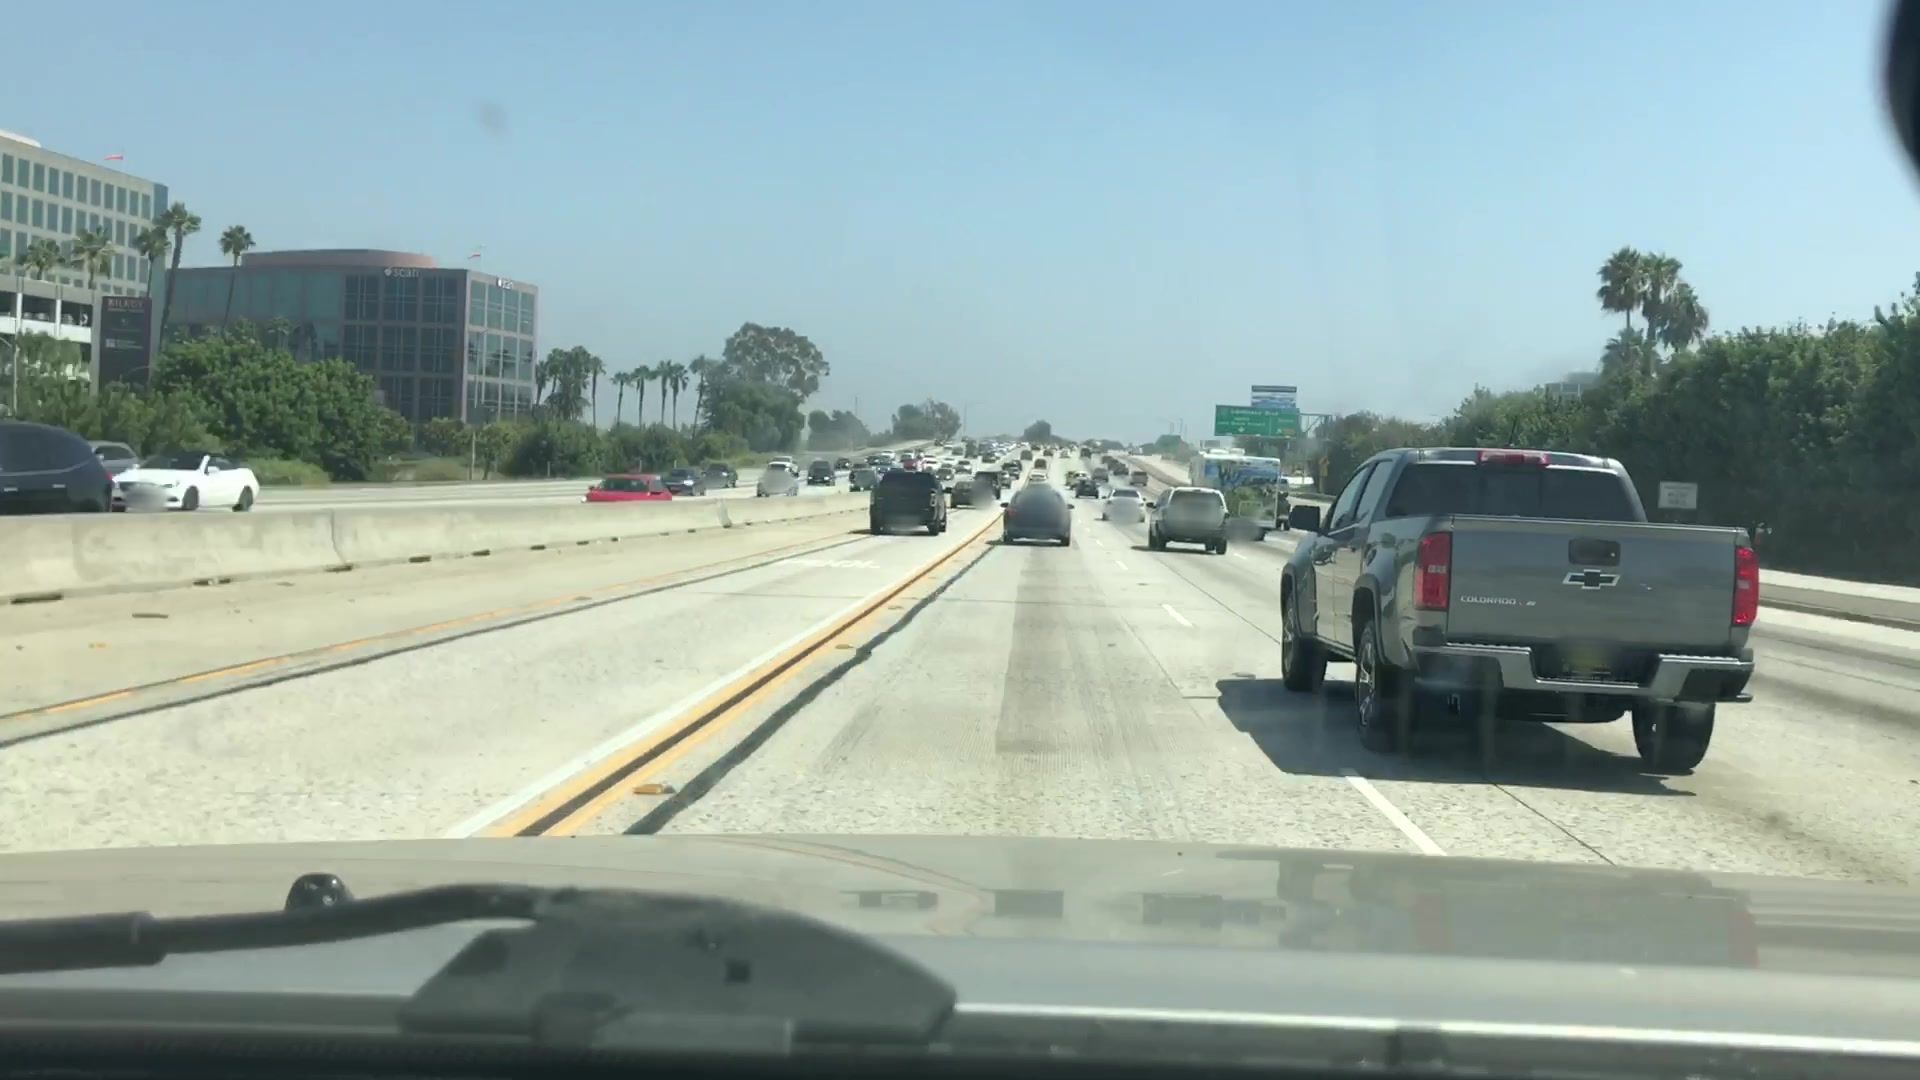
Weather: clear
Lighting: day
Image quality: good
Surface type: driving surface
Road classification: motorway
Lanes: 5
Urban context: urban centre
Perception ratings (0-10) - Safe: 2.15, Lively: 6.95, Beautiful: 3.97, Boring: 5.92, Depressing: 4.4, Wealthy: 5.64